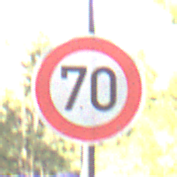
Verkehrszeichen: Geschwindigkeit70
Umgebung: Outdoor, Nature
Tageszeit: MorningAfternoon
Wetter: Clear
Licht: Natural
Jahreszeit: NotSpecified
Kontrast: LowContrast